Question: I have a website (well, I own a company). I'd like to get my website set up so that when someone searches in Google, it's looks how CNN looks, for example:

How do I tell Google to do this?
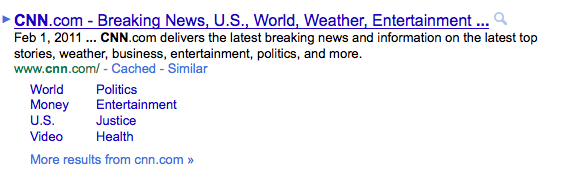
Answer: You dont :) it looks at your site structure and sees if it can find a way to display your site like the screenshot
Straight from the horses mouth:
Google has not generated any sitelinks for your site. Sitelinks are completely automated, and we show them only if we think they'll be useful to the user. If your site's structure doesn't allow our algorithms to find good sitelinks, or we don't think that the sitelinks are relevant to the user's query, we won't show them. However, we are always working to improve how we find and display sitelinks.